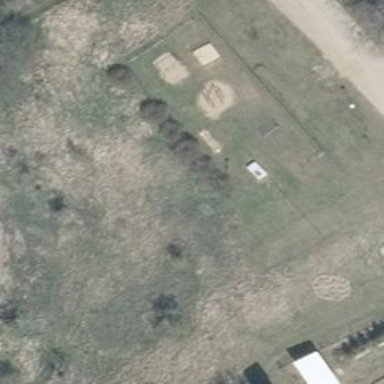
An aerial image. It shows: Playground area for leisure activities on the land.